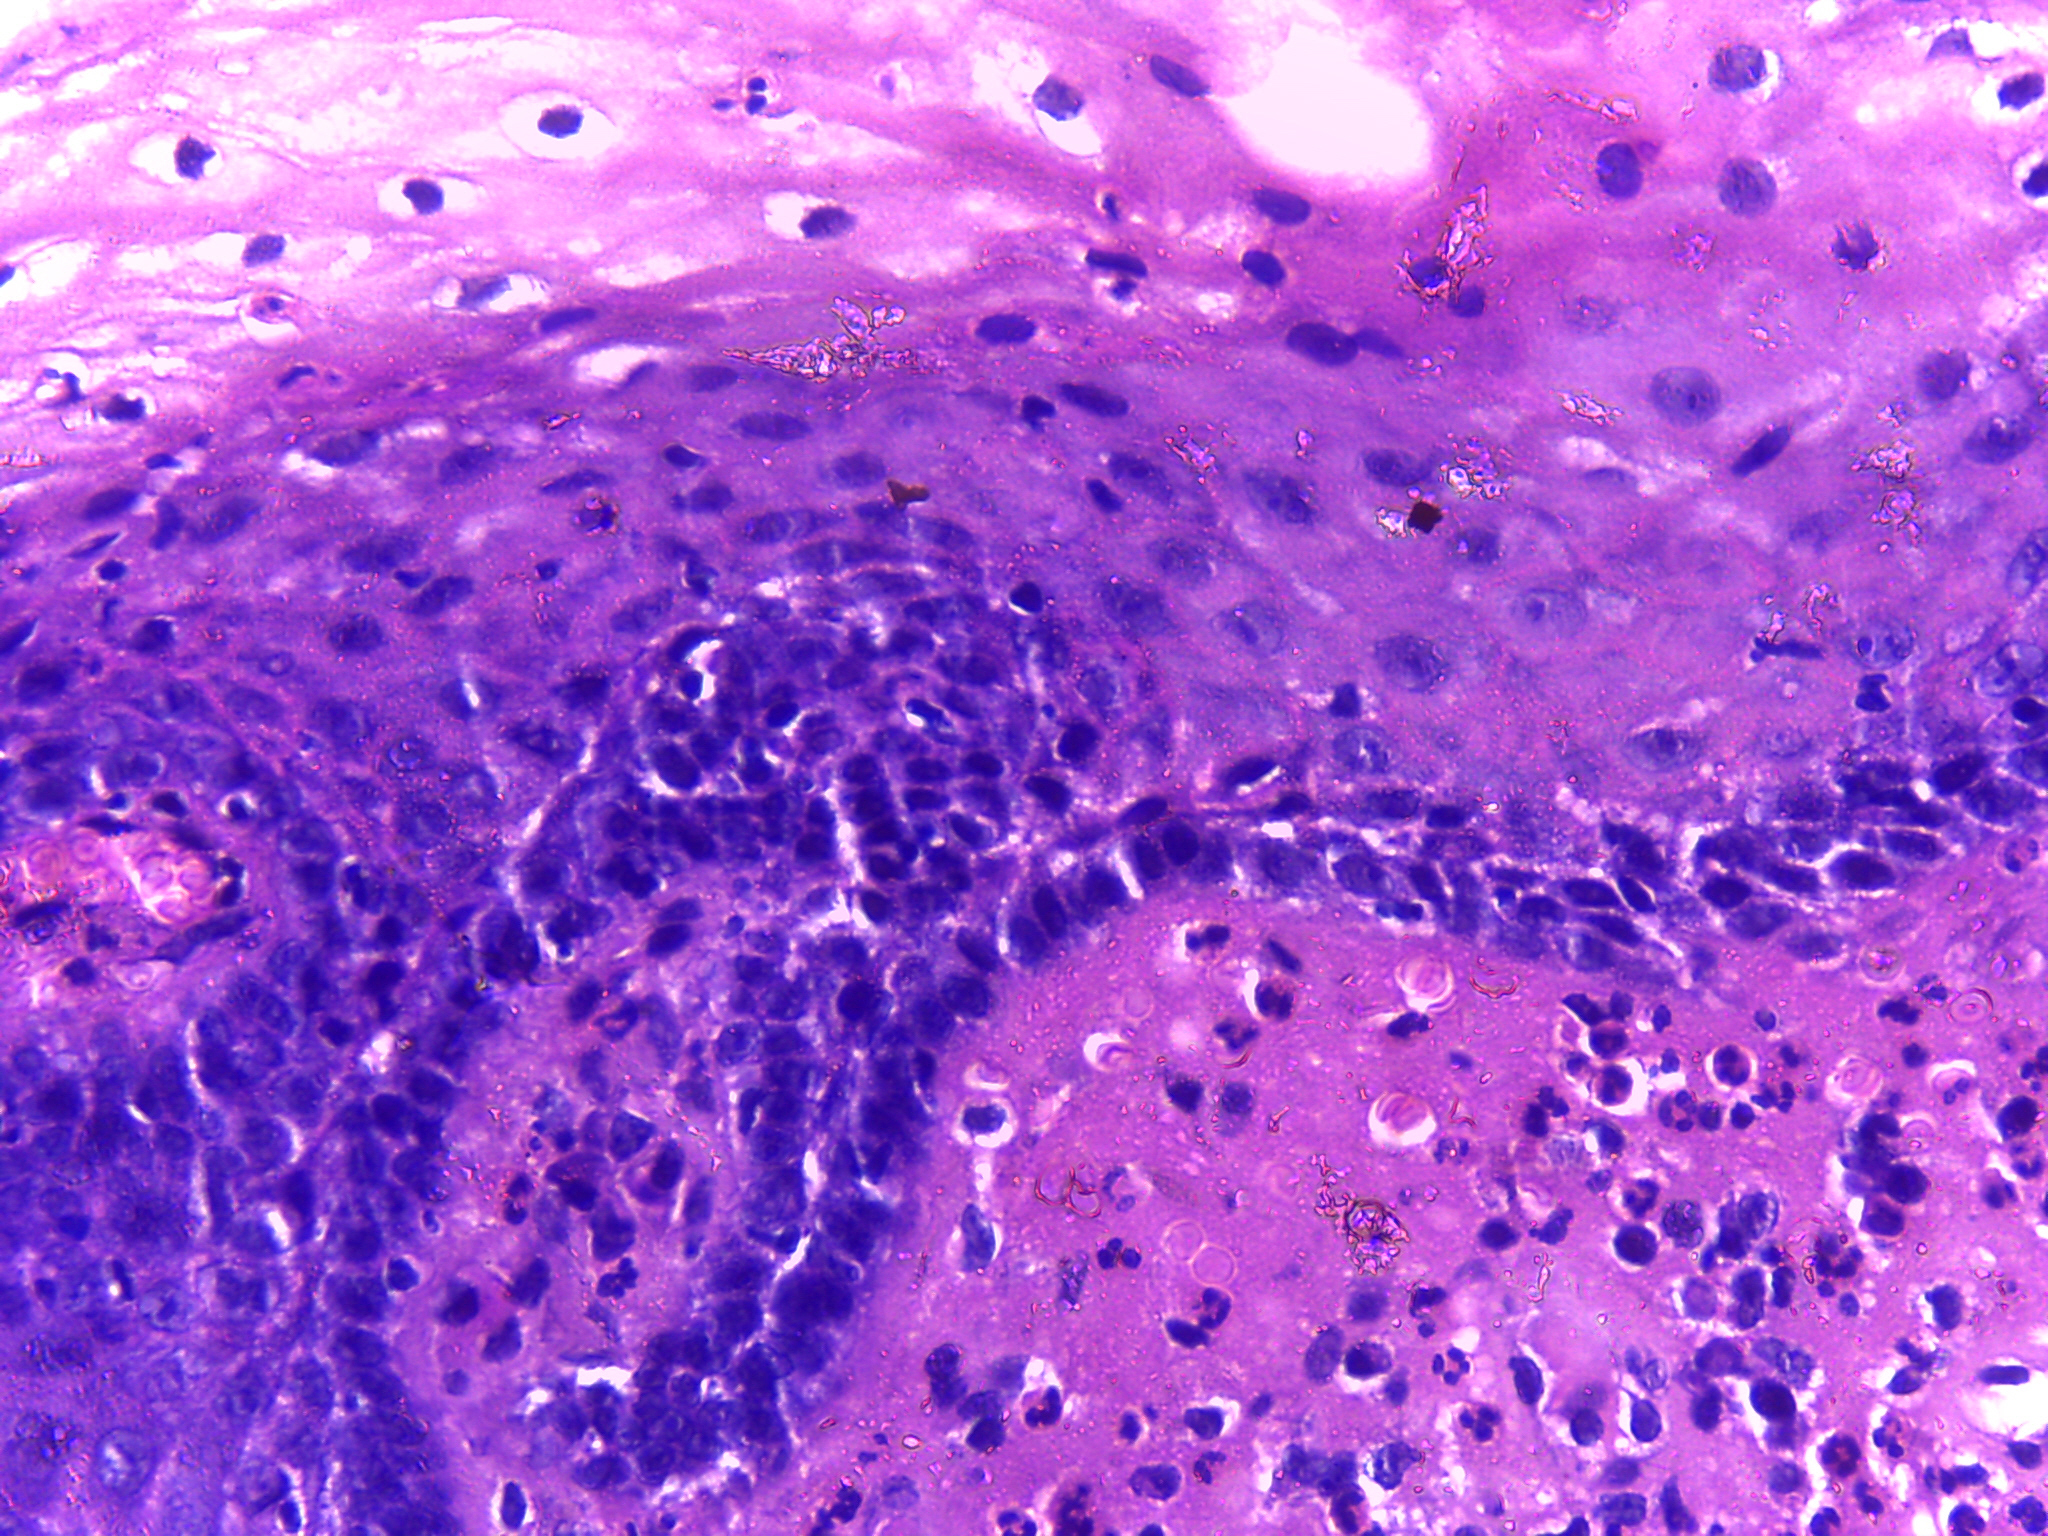
Diagnosis: OSCC